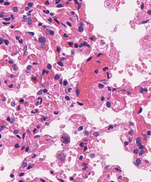
Tumor epithelial tissue: no
Tumor-associated stroma tissue: no
Normal tissue: yes